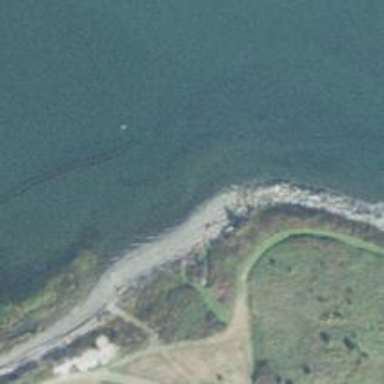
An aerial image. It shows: Breakwater structure.